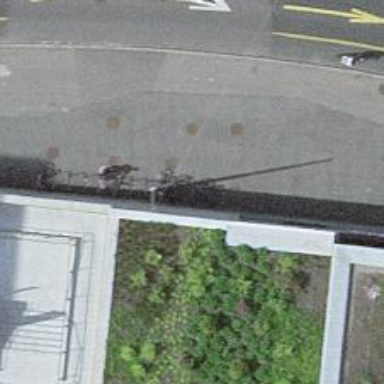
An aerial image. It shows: Bicycle parking area.